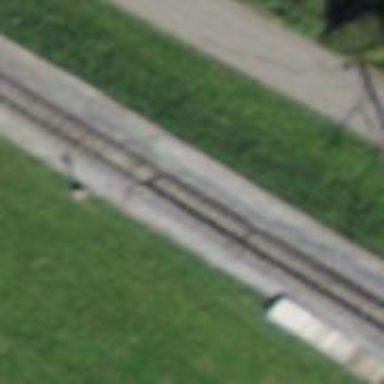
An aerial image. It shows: Railway switch.